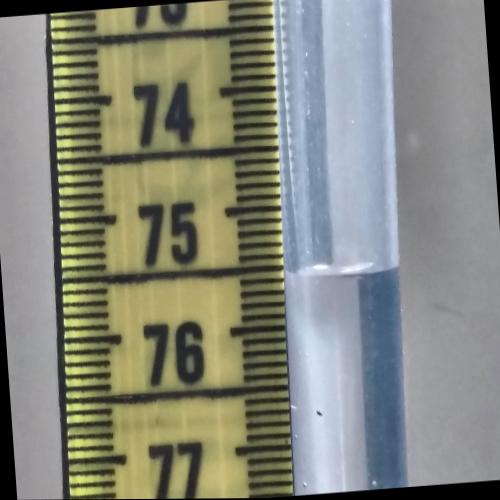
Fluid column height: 75.6 cm